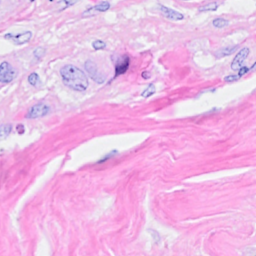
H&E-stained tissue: Breast